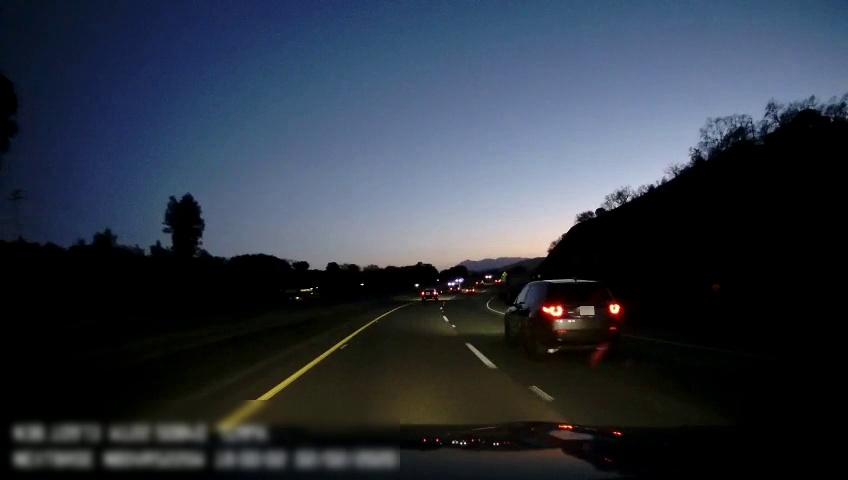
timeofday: Dusk/Dawn/Twilight
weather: Sunny
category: Drivable Space
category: Vehicles | Car
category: Vehicles | Car
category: Vehicles | Car
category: Vehicles | Car
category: Lanes | Current Lane
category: Lanes | Current Lane
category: Lanes | Alternate Lane
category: Traffic | Signs